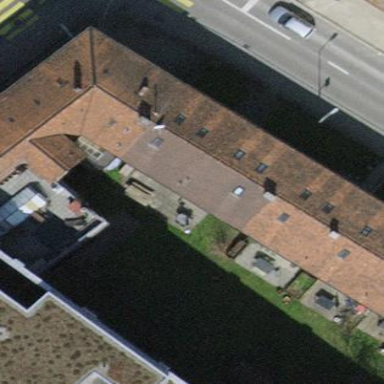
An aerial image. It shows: Terrace-style building with gabled roof.